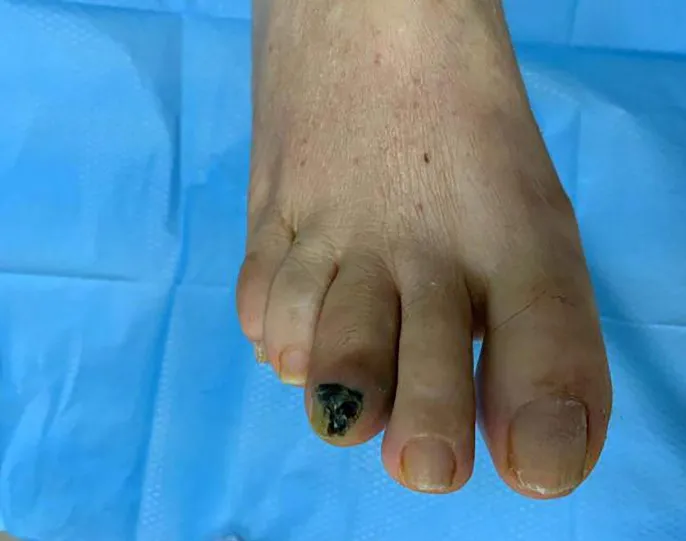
Patients' foot wound. female,66years old, with blackening at the end of the third toe of the right foot.
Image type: medical_photograph (other_medical_photograph)